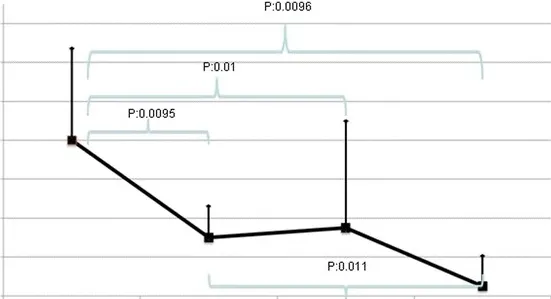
Home visits by the primary care pediatrician (PCP) for respiratory problems.
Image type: chart (chart)